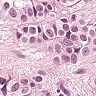
Metastatic tissue present: yes